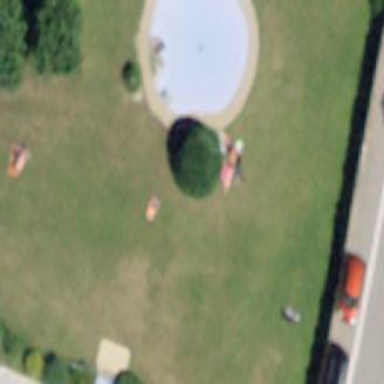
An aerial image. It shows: Swimming pool located in leisure land.